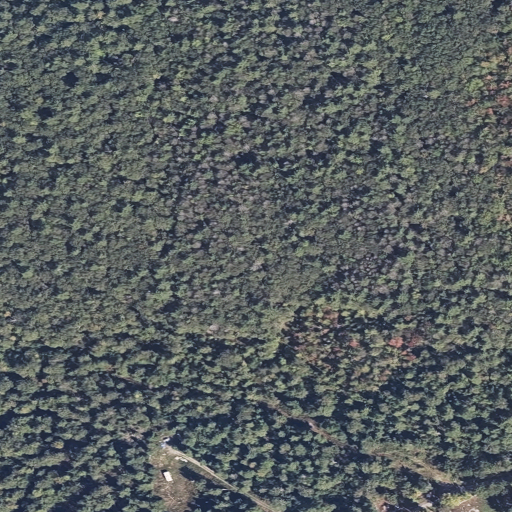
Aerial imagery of cape in Maine named Barley Neck containing mixed forest, deciduous forest, woody wetlands, evergreen forest, open development, grassland, low intensity development, and medium intensity development